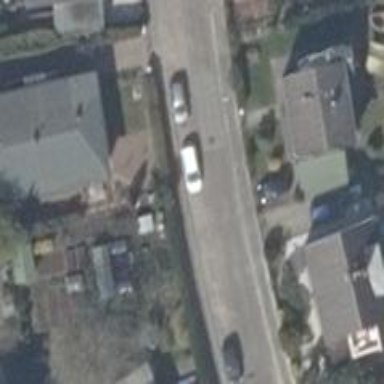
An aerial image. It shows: Residential road.